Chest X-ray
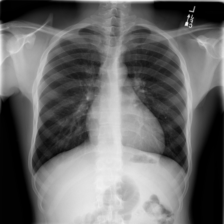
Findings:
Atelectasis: negative
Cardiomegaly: negative
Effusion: negative
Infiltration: negative
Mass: negative
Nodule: negative
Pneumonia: negative
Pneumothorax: negative
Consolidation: negative
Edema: negative
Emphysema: negative
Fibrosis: negative
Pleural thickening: negative
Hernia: negative